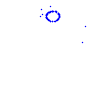
Particle: kaon